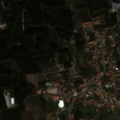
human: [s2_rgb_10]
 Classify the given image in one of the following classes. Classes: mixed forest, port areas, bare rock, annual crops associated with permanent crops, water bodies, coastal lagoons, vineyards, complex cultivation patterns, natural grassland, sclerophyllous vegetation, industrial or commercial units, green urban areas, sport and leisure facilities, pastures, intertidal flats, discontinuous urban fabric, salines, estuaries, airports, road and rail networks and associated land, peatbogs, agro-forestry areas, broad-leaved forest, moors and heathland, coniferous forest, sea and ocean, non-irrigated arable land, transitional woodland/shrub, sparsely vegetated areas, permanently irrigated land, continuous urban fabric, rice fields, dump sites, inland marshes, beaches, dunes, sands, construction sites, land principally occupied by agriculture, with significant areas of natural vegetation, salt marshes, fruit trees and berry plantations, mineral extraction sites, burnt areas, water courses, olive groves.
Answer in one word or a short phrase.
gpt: discontinuous urban fabric, complex cultivation patterns, land principally occupied by agriculture, with significant areas of natural vegetation, broad-leaved forest, coniferous forest, transitional woodland/shrub